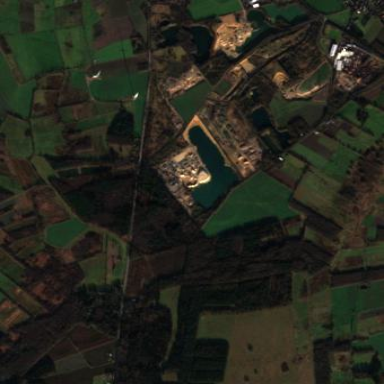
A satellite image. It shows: Quarry for sand extraction.